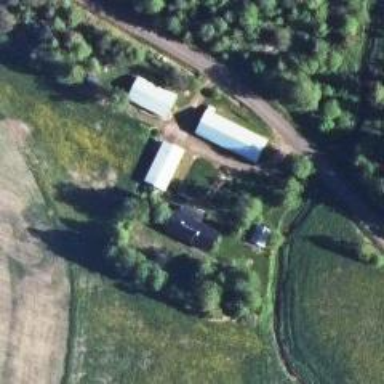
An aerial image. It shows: Farm.